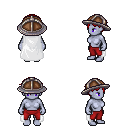
a pixel art fantasy rpg character, female body template, dark elf, purple skin, white cape, red pants, red short bangs hairstyle, chain helm, four views (front, back, left, right), 2x2 character sprite sheet, small pixel art, hard edges, no anti-aliasing